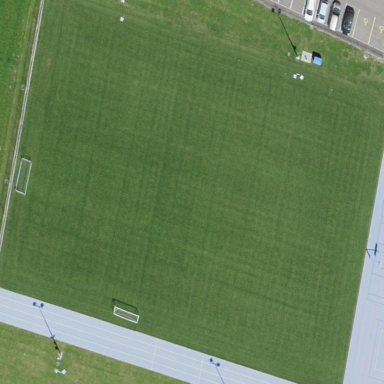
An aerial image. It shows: Soccer pitch with grass surface for leisure land.